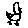
Label: bird